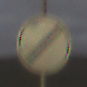
Verkehrszeichen: EndeSaemtlicherBegrenzungen
Umgebung: Outdoor, Nature
Tageszeit: Midday
Wetter: Overcast
Licht: Natural
Jahreszeit: NotSpecified
Kontrast: LowContrast